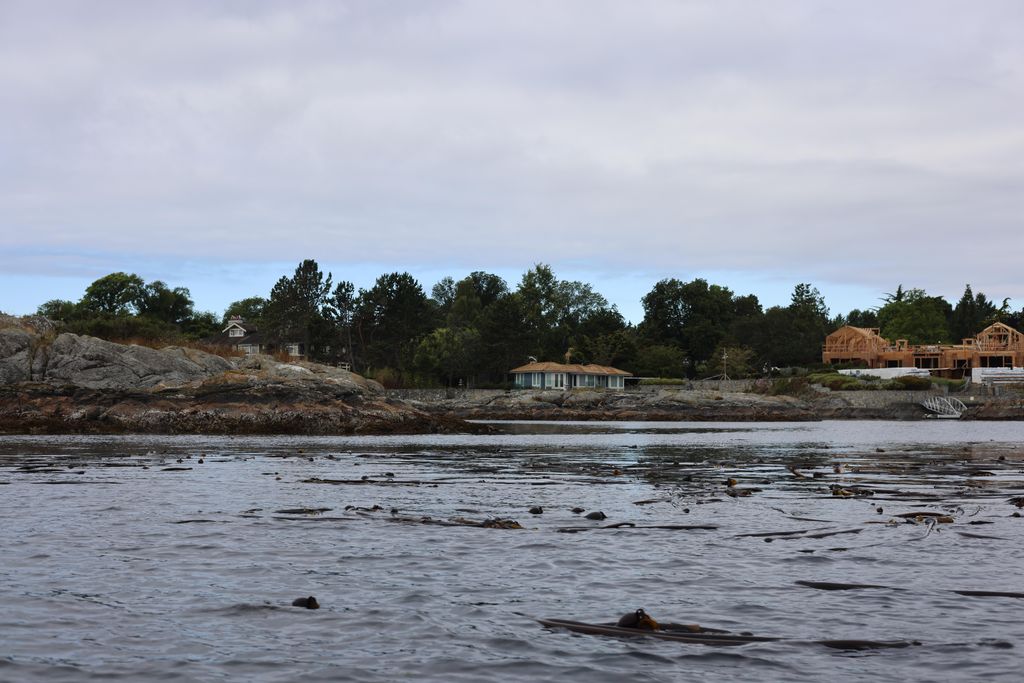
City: victoria